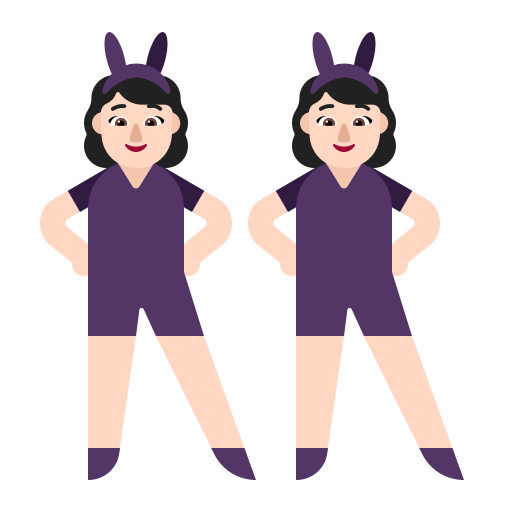
woman with bunny ears flat light